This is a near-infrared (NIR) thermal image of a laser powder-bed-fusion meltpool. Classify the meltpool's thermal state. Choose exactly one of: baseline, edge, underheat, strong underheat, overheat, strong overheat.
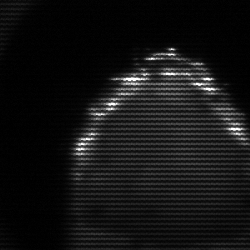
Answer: edge